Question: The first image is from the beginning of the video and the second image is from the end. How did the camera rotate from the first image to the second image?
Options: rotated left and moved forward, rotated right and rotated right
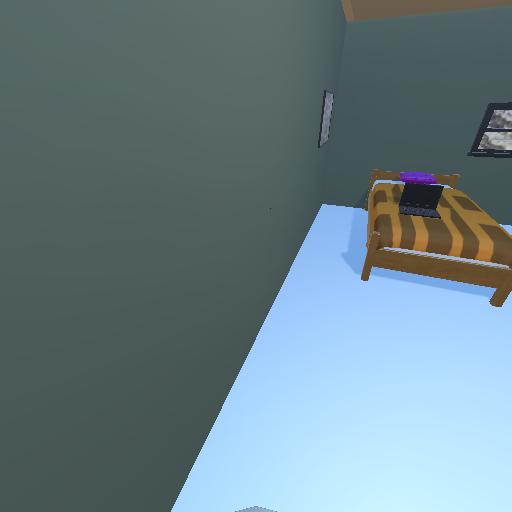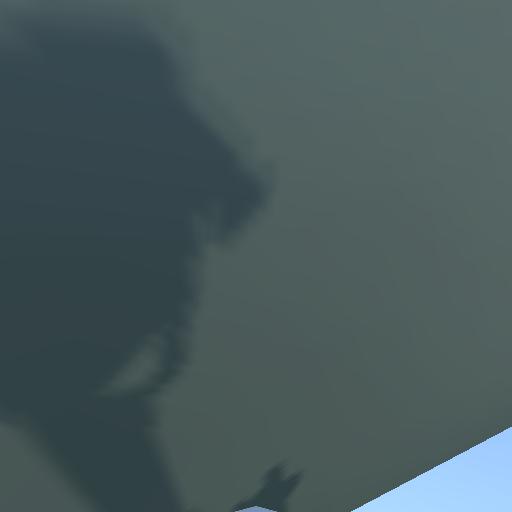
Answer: rotated left and moved forward